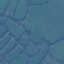
Land use / land cover: Pasture